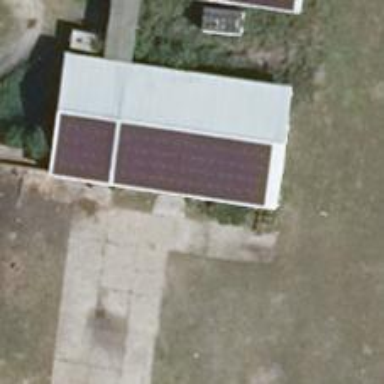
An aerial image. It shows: Solar photovoltaic panel generator producing electricity as small installation.